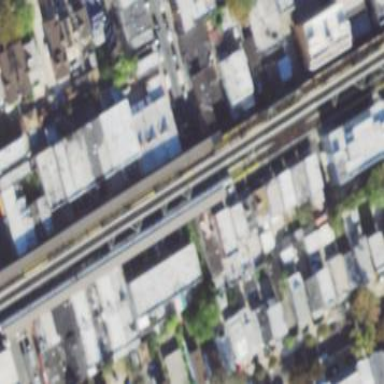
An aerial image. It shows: Bridge with platform for public transport and railway.